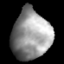
Tissue: lung
Cell type: Epithelial cells
Senescence score: 0.1708
Nuclear area (px): 1867
Mean DAPI intensity: 148.634